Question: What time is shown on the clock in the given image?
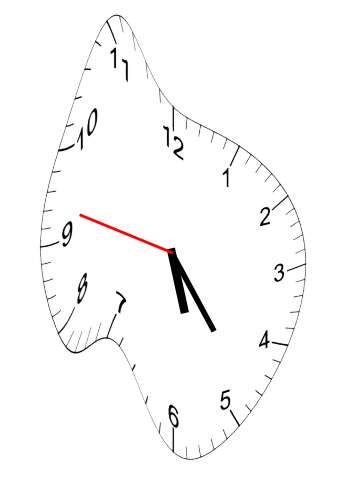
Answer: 05:23:47